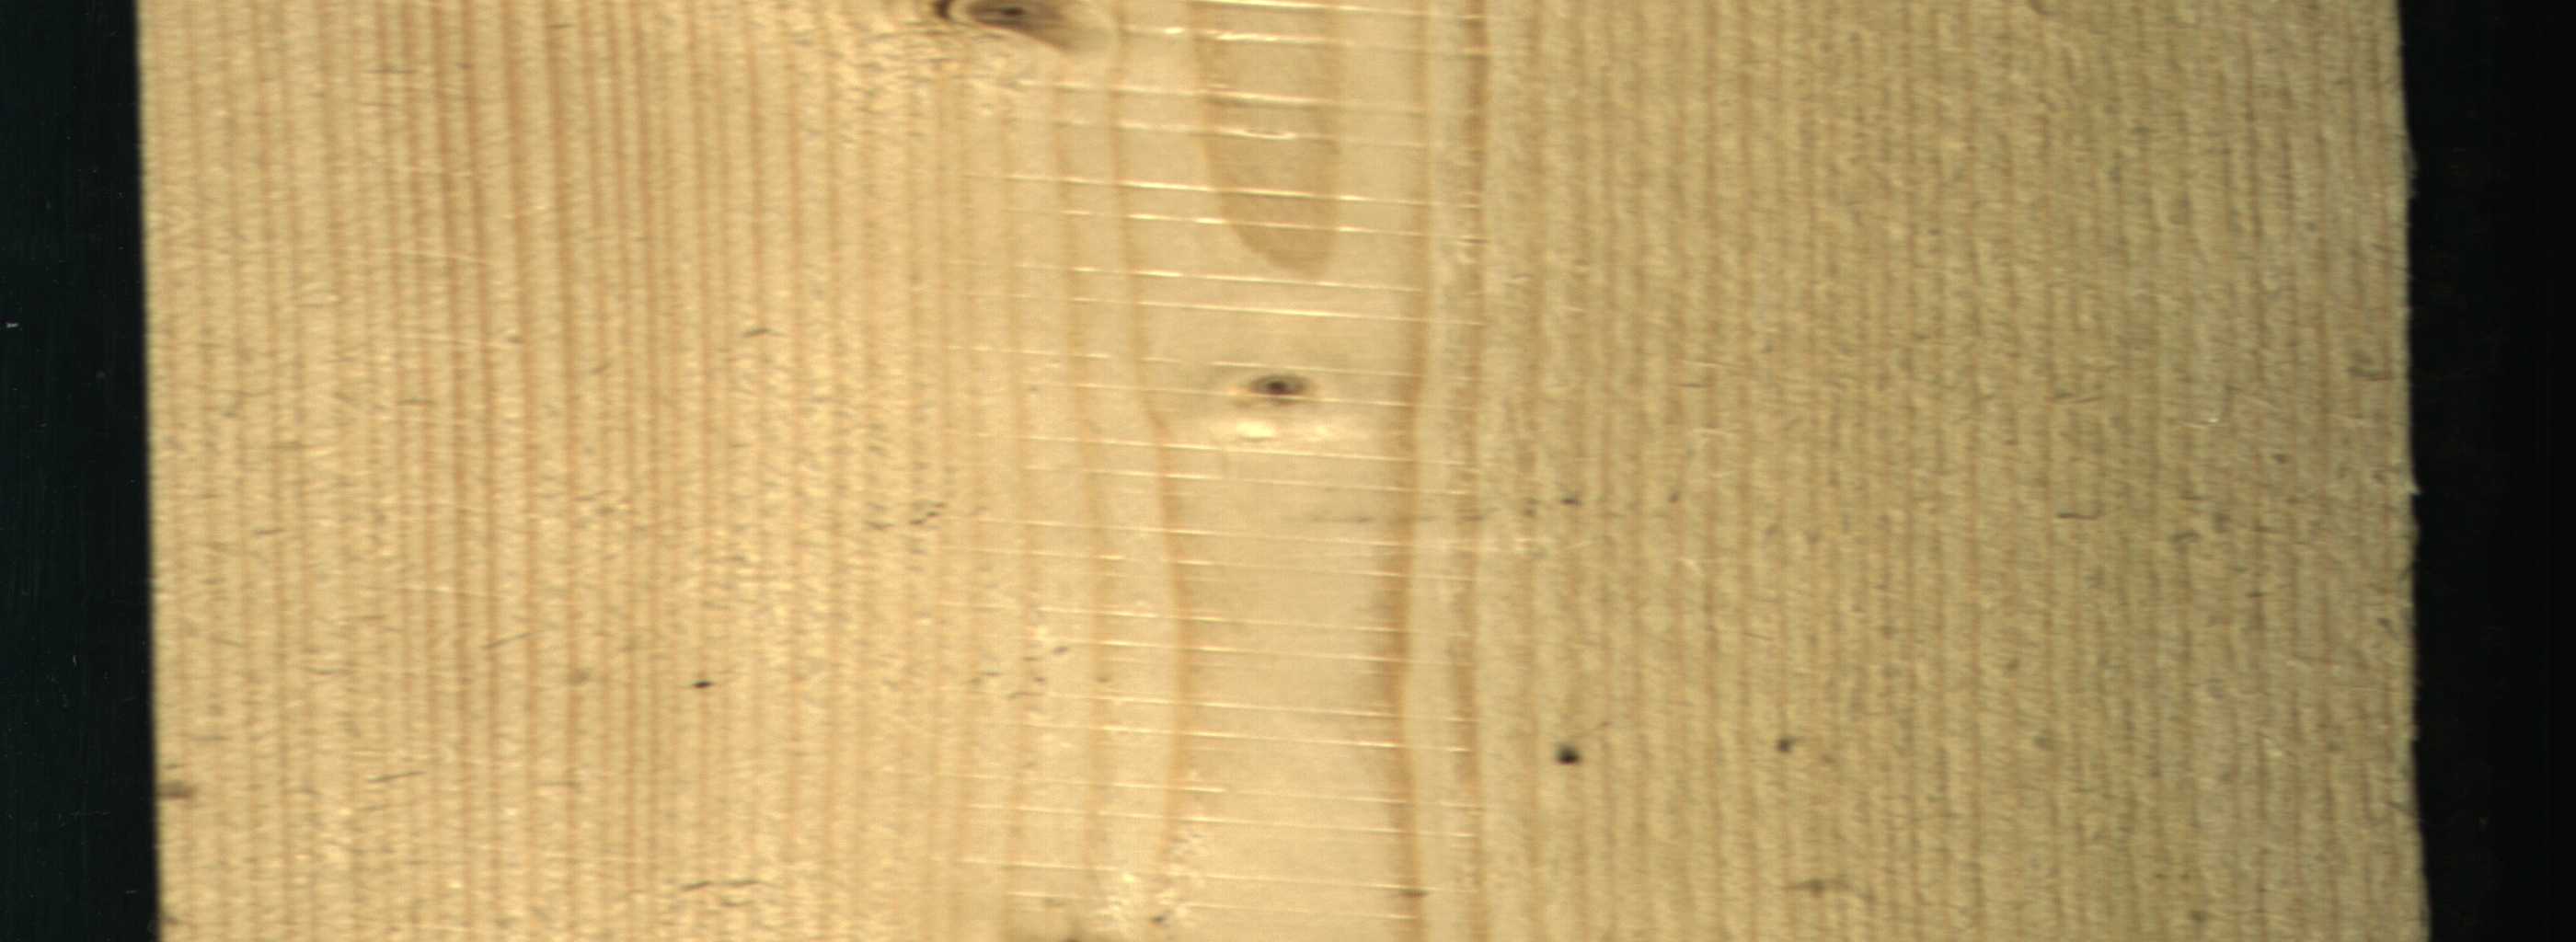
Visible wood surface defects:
Live_Knot
Live_Knot